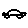
Label: car